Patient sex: M
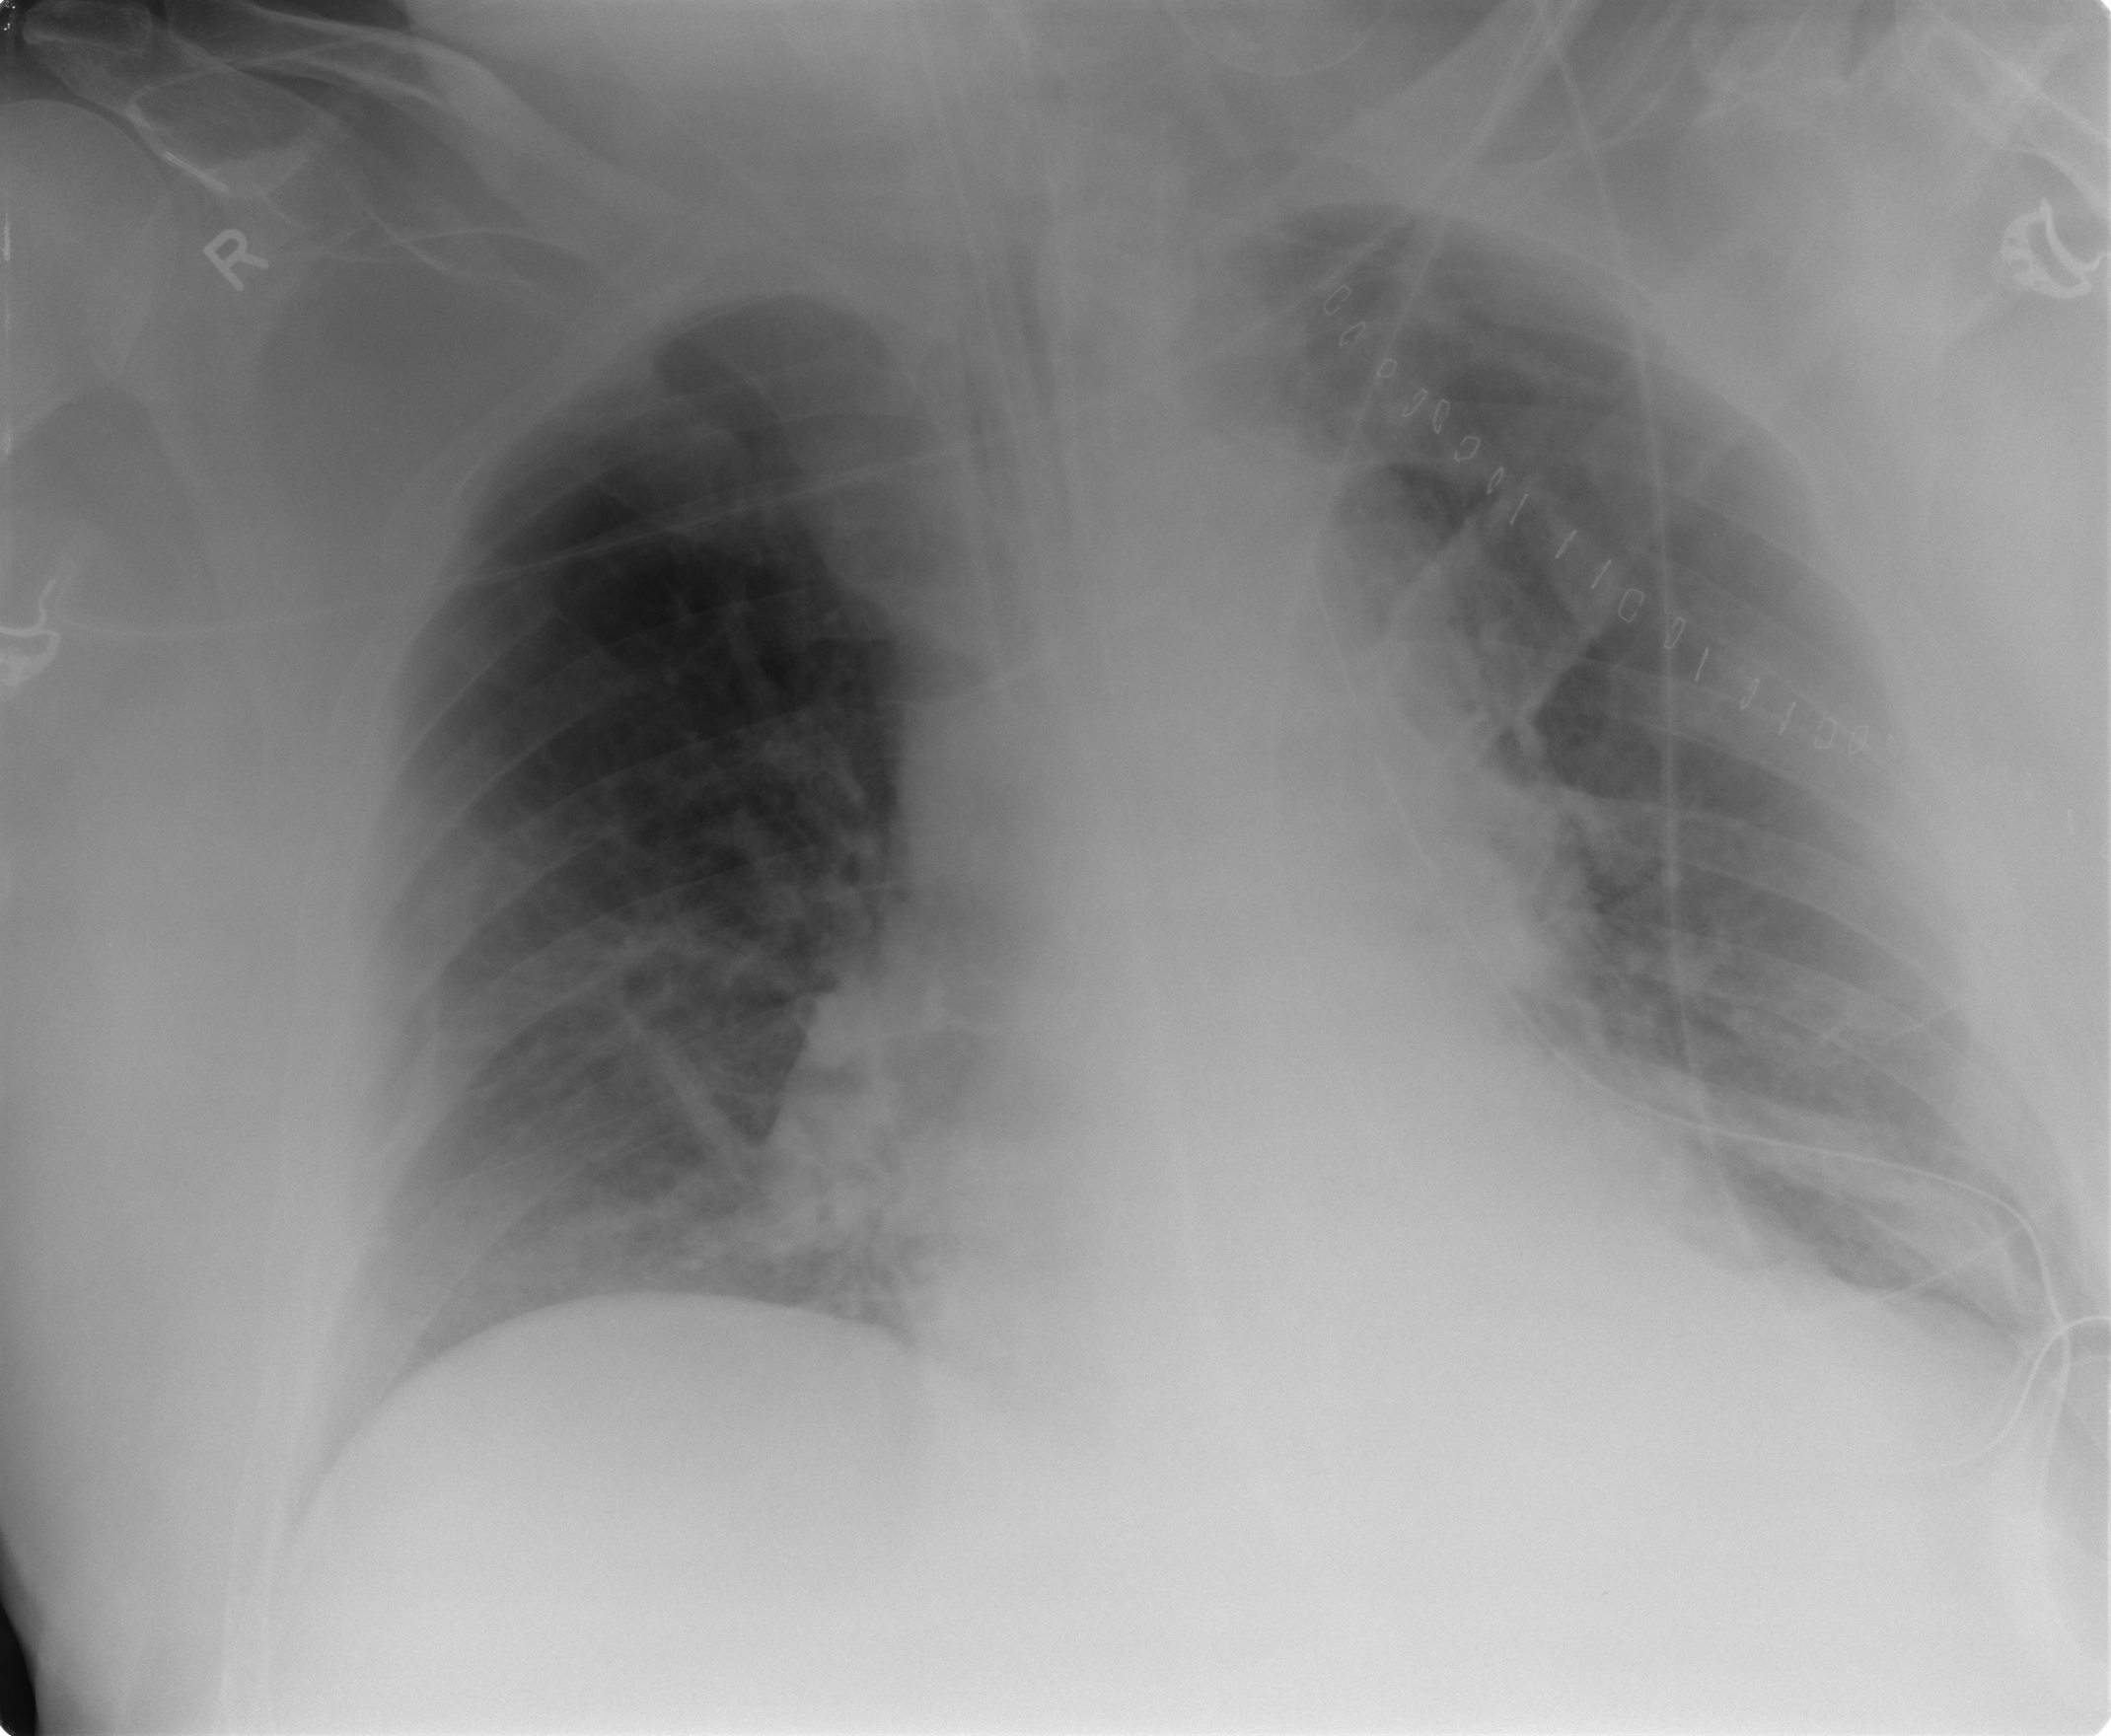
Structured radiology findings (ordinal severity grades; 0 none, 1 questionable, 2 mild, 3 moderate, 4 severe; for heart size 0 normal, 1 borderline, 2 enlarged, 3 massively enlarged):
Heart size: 2
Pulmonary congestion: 2
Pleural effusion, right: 2
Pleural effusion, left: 0
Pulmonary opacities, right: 2
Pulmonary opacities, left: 0
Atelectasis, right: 2
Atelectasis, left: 2